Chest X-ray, PA view. Patient: 60 years old, sex M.
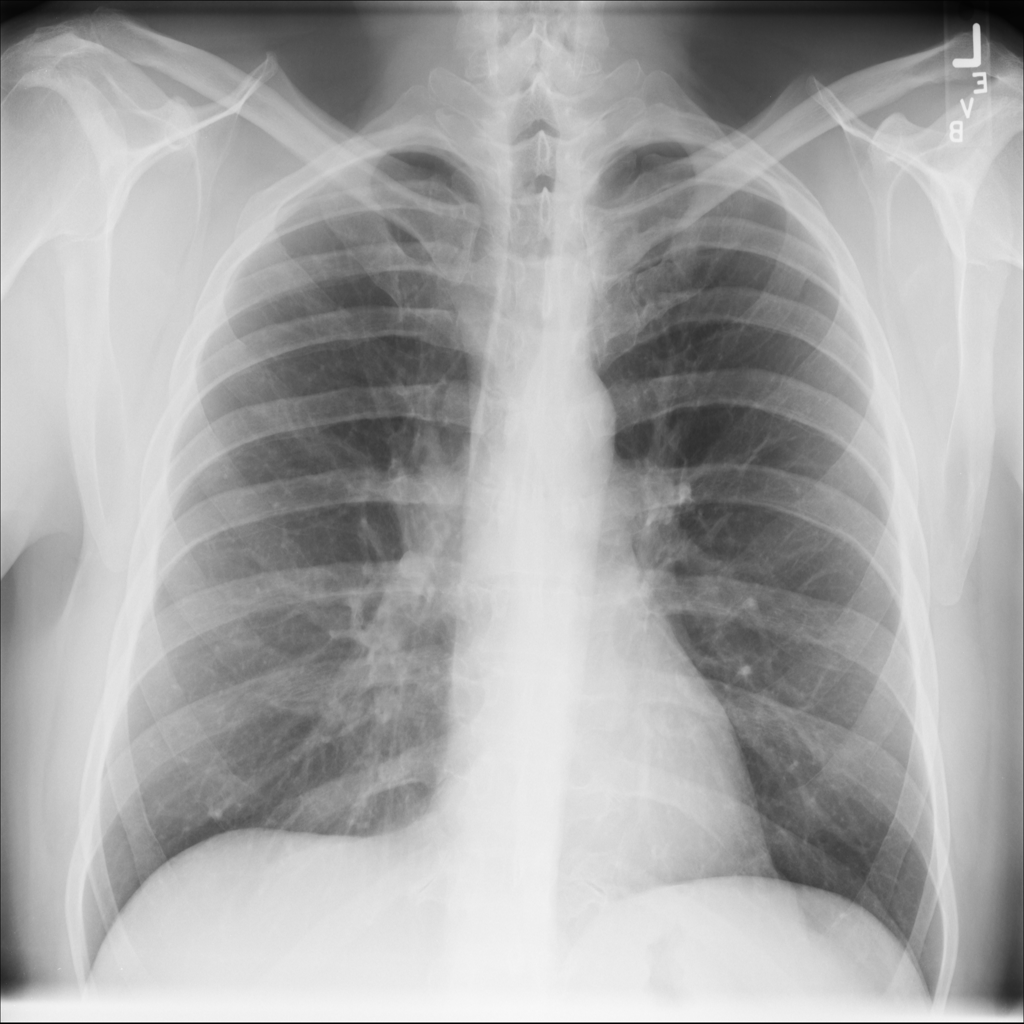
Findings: Mass, Pleural_Thickening